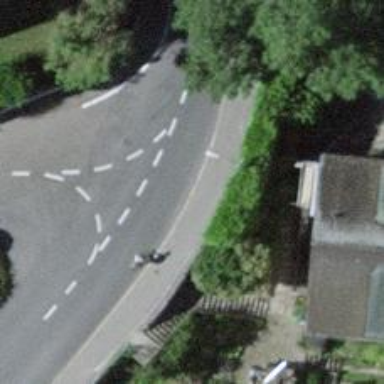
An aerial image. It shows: Kerb serving as barrier.